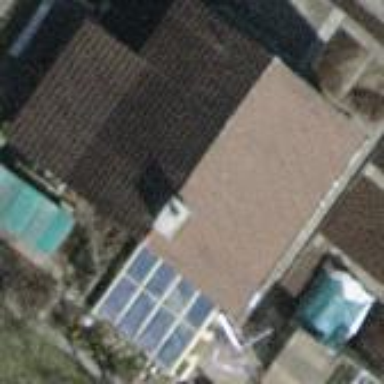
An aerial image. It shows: Building with tile roof.